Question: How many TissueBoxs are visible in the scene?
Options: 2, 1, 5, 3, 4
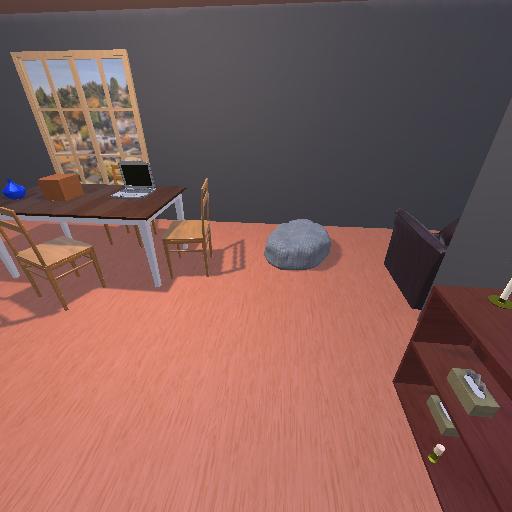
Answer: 2